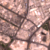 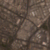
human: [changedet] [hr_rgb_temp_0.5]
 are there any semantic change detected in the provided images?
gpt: Everything remains the same.